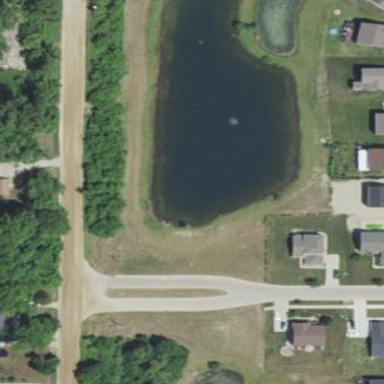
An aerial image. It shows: Pond surrounded by basin.